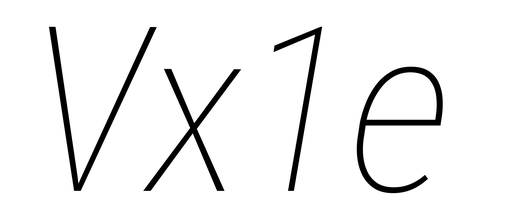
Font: Roboto-Italic_Condensed_Thin_Italic